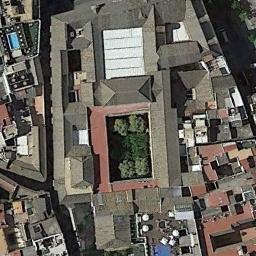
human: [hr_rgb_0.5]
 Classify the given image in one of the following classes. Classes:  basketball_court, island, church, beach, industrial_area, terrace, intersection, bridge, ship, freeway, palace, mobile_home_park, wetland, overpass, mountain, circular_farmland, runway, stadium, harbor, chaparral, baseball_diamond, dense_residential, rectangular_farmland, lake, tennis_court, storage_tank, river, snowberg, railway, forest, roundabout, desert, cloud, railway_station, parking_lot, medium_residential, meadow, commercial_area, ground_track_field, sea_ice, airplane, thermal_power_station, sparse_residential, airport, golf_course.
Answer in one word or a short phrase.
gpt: palace